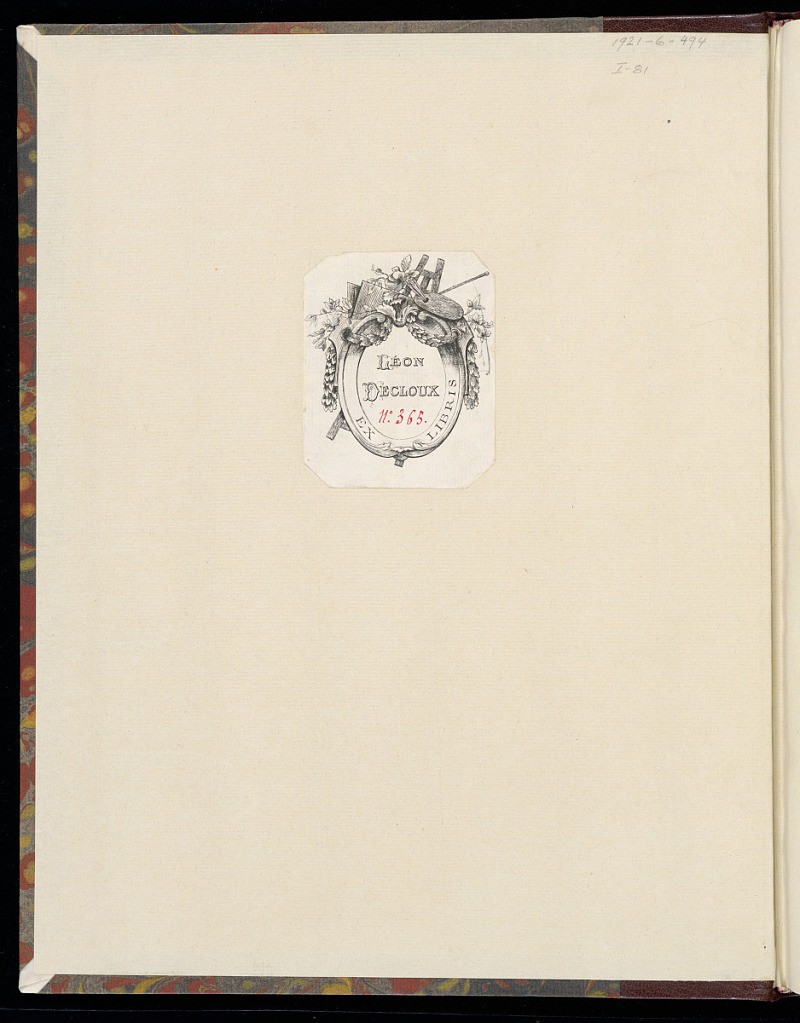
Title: LIVRE NOUVEAU de Differents Trophées Inventez par A. Watteau et Gravé par Huquier
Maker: Antoine Watteau, French, 1684–1721
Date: ca. 1735
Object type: Album
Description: Album with a series of twelve designs for ornamental trophies after Watteau. The trophies feature musical instruments, arms and armor and agricultural tools. The plates are signed and numbered.